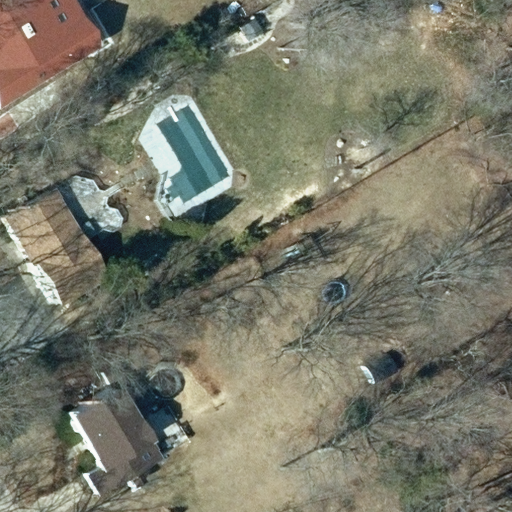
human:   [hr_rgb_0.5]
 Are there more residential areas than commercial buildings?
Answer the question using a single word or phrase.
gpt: yes

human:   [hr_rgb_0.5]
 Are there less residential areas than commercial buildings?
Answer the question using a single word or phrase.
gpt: no

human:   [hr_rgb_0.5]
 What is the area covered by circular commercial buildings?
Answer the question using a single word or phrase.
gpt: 0m2

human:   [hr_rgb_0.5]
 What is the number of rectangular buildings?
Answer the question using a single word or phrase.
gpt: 1

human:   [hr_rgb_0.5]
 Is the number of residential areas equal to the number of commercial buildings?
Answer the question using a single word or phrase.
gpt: no

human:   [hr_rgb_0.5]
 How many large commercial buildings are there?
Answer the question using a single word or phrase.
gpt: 0

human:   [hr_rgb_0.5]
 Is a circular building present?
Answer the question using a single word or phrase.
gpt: no

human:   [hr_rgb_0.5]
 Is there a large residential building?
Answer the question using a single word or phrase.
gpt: no

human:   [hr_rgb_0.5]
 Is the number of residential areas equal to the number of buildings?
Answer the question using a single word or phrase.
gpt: no

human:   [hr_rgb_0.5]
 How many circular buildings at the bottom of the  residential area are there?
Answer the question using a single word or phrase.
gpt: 0

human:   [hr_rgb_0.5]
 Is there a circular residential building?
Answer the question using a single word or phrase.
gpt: no

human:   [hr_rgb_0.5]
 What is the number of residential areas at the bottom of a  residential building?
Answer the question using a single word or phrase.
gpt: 1

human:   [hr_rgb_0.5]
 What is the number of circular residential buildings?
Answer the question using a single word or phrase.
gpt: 0

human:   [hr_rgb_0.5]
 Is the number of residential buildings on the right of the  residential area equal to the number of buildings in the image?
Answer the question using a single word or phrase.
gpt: yes

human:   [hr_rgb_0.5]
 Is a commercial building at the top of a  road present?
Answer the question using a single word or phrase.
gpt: no

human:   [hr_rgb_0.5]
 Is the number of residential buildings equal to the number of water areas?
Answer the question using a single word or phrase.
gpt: no

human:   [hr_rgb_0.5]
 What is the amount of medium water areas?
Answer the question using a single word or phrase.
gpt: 0

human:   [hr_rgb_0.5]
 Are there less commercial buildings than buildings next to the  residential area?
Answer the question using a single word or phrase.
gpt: yes

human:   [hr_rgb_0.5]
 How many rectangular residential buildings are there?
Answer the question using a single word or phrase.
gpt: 1

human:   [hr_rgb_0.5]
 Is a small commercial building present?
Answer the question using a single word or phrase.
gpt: no

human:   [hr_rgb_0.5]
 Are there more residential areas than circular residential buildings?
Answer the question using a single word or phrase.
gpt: yes

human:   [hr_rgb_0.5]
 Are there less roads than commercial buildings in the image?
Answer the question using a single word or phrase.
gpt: no

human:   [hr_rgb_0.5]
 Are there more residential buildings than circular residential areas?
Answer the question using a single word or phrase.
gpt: yes

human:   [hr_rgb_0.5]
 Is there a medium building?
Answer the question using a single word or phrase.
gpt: yes

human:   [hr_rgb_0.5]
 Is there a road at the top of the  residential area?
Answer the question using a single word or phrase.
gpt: no

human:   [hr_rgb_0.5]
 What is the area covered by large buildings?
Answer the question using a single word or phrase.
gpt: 0m2

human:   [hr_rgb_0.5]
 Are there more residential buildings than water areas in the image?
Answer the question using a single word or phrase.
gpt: yes

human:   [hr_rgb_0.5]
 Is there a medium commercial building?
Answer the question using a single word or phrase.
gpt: no

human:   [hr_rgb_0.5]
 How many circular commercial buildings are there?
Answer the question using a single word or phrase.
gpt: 0

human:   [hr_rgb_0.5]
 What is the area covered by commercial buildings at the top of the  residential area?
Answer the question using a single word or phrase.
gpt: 0m2

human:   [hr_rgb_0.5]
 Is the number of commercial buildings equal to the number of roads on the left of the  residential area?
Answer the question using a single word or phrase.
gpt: yes

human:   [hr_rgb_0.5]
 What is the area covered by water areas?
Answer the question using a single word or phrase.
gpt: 0m2

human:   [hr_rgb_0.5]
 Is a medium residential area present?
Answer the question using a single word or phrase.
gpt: no

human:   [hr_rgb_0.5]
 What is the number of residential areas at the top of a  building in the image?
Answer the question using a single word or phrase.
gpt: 0

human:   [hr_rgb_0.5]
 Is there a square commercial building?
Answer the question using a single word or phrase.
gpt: no

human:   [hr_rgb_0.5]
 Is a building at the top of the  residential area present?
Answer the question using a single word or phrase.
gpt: yes